Question: I'm trying to use the blur effect on my ios 7 apps. I use the 'UITabBar' blur trick, and it works well only on the emulator, but not on a real ios7 device. I am using an iPad 3 that's already using ios 7.
Did I forgot something ? I need it to work on an ios 7 device.

In build settings, my configuration
- -
Here is the source :
'''
if (![catlistView viewWithTag:23] && [[[UIDevice currentDevice] systemVersion] floatValue] >= 7.) {
categoryListBackground.backgroundColor = [UIColor clearColor];
UIToolbar* bgToolbar = [[UIToolbar alloc] initWithFrame:categoryListBackground.frame];
bgToolbar.barStyle = UIBarStyleDefault;
bgToolbar.tag = 23;
bgToolbar.barTintColor = [UIColor colorWithRed:240./255. green:243./255. blue:243./255. alpha:0.9];
[catlistView insertSubview:bgToolbar atIndex:0];
}
'''
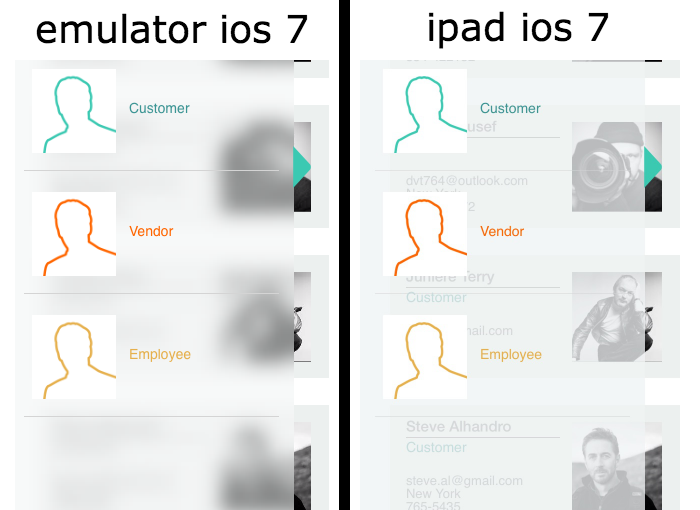
Answer: Blur is not enabled on iPad3 devices. (look at Control Center, Siri, Notification Center and you will notice there is no blur).
If you like to add Blur effects to an iPad3 you have to blur the view yourself.